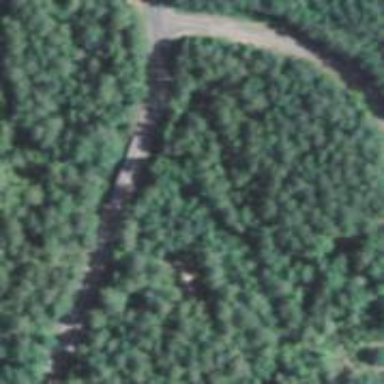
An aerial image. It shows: Unclassified road on bridge.